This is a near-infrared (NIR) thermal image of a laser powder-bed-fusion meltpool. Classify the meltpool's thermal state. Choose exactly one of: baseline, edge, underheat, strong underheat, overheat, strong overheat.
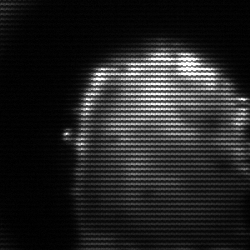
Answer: baseline